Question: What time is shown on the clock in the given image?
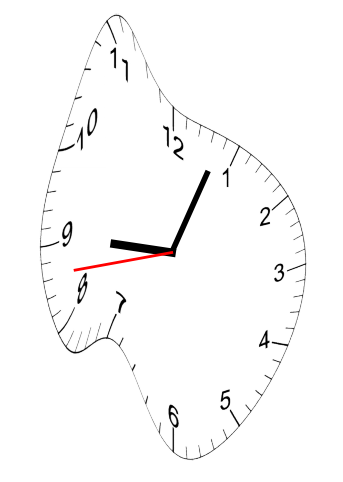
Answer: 09:03:43